Question: Cheeky on the fly JS question.
I have an element whose value I would like to get. The h4 element is nested under a div of class pricing_numbers. How would I drill down further in the DOM to get the value of H4 that is nested under this element?
See the picture attached. I'd like to get the value $59.99

I got this far. But how to drill down to what I need?
'''
document.getElementsByClassName("pricing_numbers")
'''
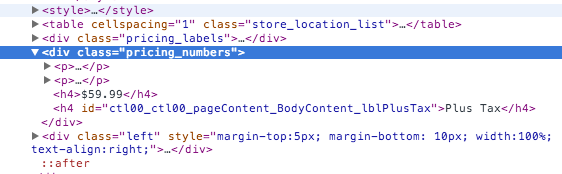
Answer: '''
document.querySelector('.pricing_numbers > h4').innerHTML.
'''